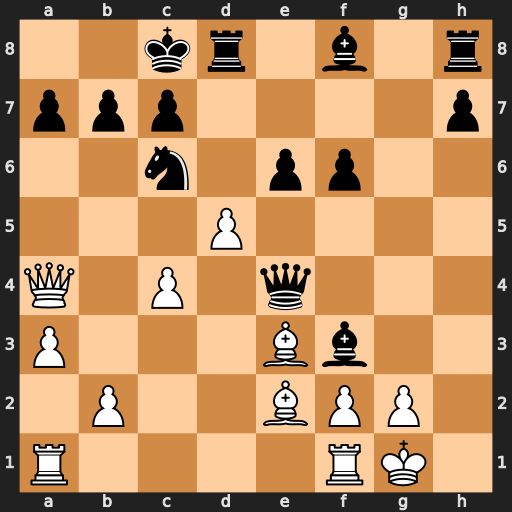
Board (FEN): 2kr1b1r/ppp4p/2n1pp2/3P4/Q1P1q3/P3Bb2/1P2BPP1/R4RK1
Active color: w
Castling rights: -
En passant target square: -
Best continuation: Bxf3 Qxf3 gxf3